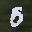
Label: 5